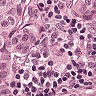
Metastatic tissue present: yes